【题型】解答题　【知识点】解析几何　【难度】easy
解答下列问题。

\vspace{0.5em}

(1) 求经过点 $(-3,4)$ 且与 $x^2 + y^2 = 25$ 相切的直线的方程；

\vspace{0.5em}

(2) 求经过点 $(2,4)$ 且与圆 $x^2 + y^2 = 4$ 相切的直线的方程。
【解答】
\textbf{【答案】}
(1) $3x - 4y + 25 = 0$

(2) $x = 2$ 或 $3x - 4y + 10 = 0$

---

\textbf{【分析】}
(1) 分析可知点 $A(-3,4)$ 在圆 $x^2 + y^2 = 25$ 上，根据切线性质运算求解；

(2) 分析可知点 $B(2,4)$ 在圆 $x^2 + y^2 = 4$ 外，分类讨论斜率是否存在，结合切线性质运算求解。

---

\textbf{【详解】}
(1) 由题意可知：圆 $x^2 + y^2 = 25$ 的圆心为 $O(0,0)$，半径 $r_1 = 5$，
因为 $(-3)^2 + 4^2 = 25$，即点 $A(-3,4)$ 在圆 $x^2 + y^2 = 25$ 上，
且 $k_{OA} = -\frac{4}{3}$，可知切线的斜率 $k = \frac{3}{4}$，
所以切线的方程为 $y - 4 = \frac{3}{4}(x + 3)$，即 $3x - 4y + 25 = 0$。

(2) 由题意可知：圆 $x^2 + y^2 = 4$ 的圆心为 $O(0,0)$，半径 $r_2 = 2$，
因为 $2^2 + 4^2 = 20 > 16$，即点 $B(2,4)$ 在圆 $x^2 + y^2 = 4$ 外，

当直线斜率不存在时，则直线方程为 $x = 2$，
此时圆心 $O(0,0)$ 到直线 $x = 2$ 的距离 $d = 2 = r$，
即直线 $x = 2$ 与圆 $x^2 + y^2 = 4$ 相切，符合题意；

当直线斜率存在时，设为 $k$，
则直线方程为 $y - 4 = k(x - 2)$，即 $kx - y + 4 - 2k = 0$，
可得 $\frac{|4 - 2k|}{\sqrt{k^2 + 1}} = 2$，解答 $k = \frac{3}{4}$，
所以直线方程为 $3x - 4y + 10 = 0$；

综上所述：切线方程为 $x = 2$ 或 $3x - 4y + 10 = 0$。

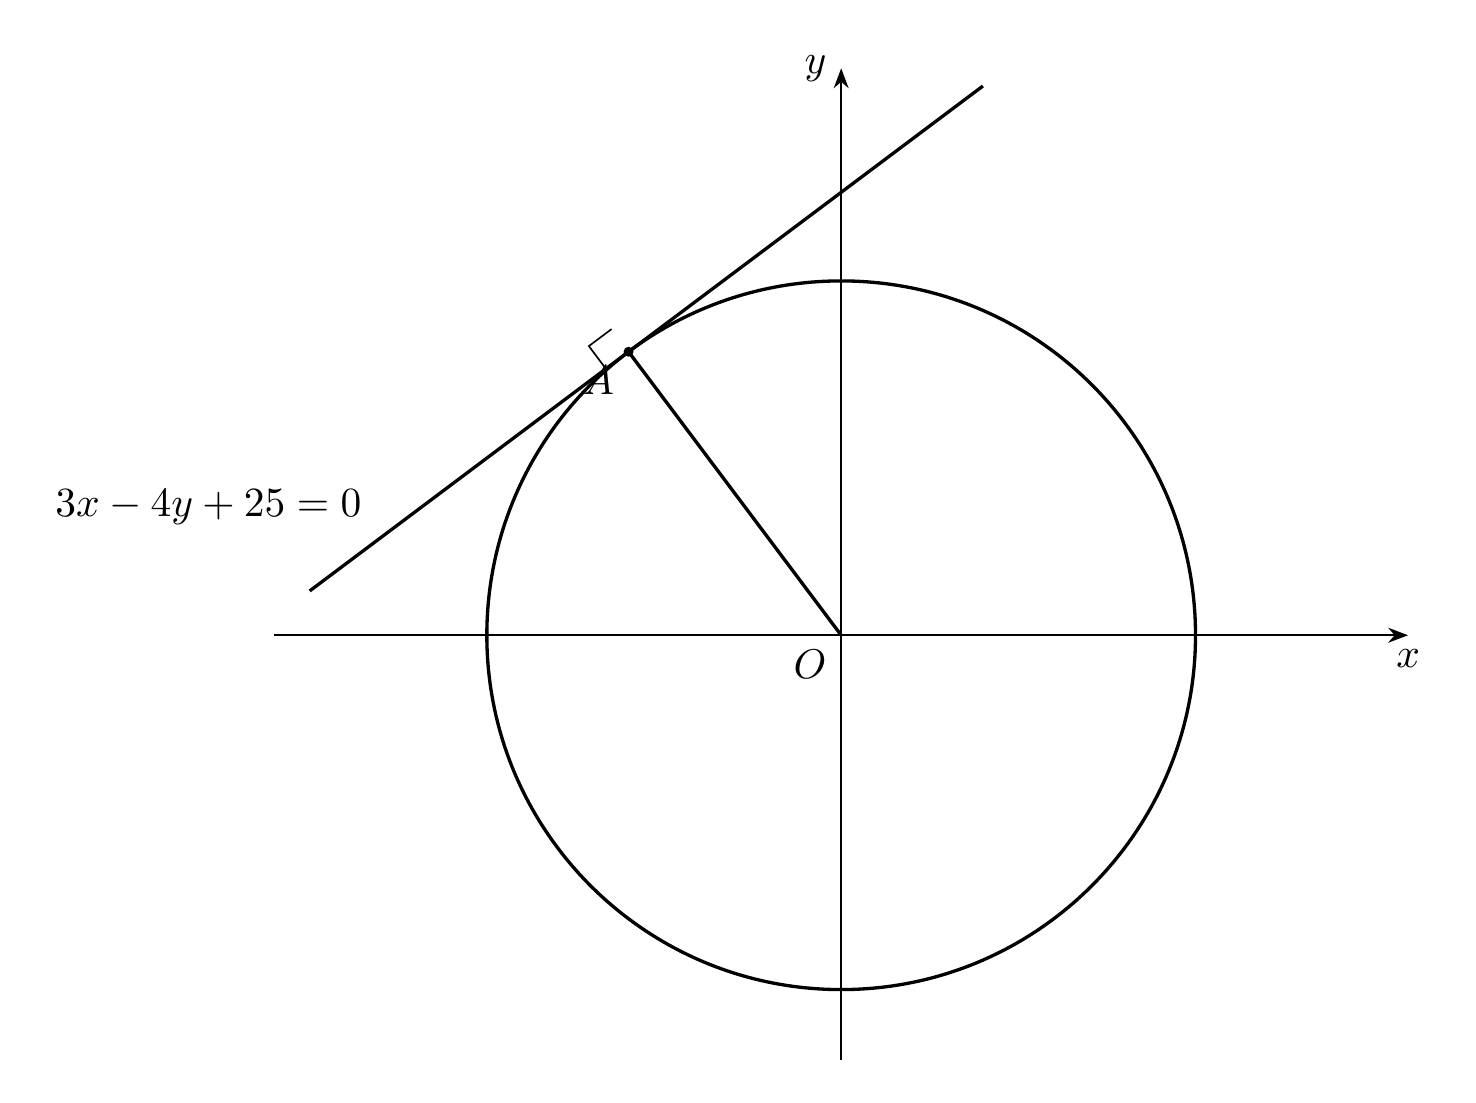
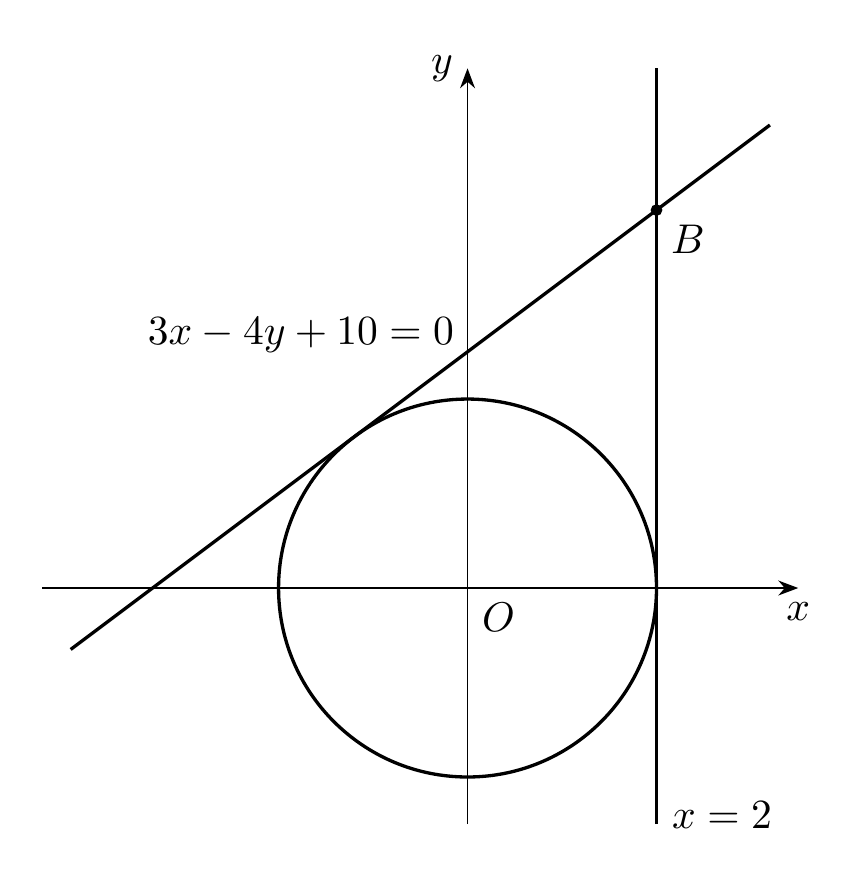